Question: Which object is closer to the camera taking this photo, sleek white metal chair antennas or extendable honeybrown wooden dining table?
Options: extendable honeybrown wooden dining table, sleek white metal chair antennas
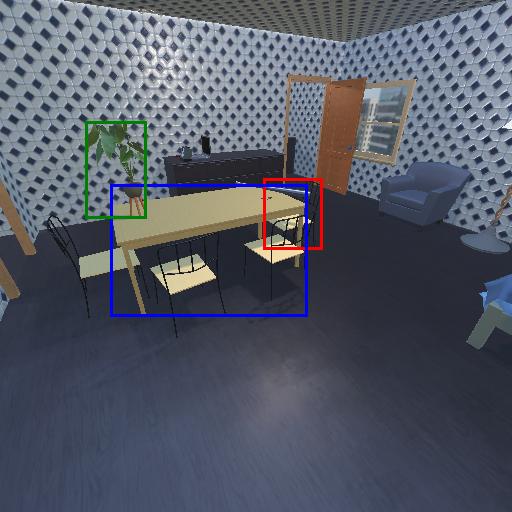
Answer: extendable honeybrown wooden dining table